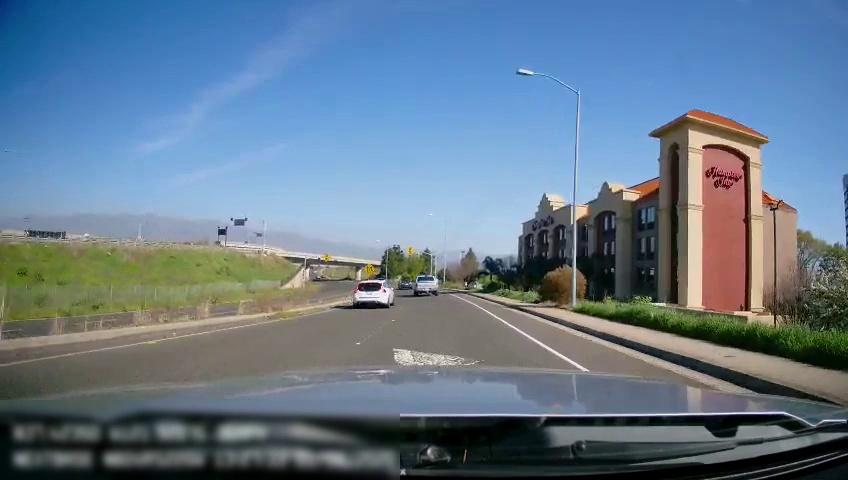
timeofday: Day
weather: Sunny
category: Drivable Space
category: Drivable Space
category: Vehicles | SUV
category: Vehicles | Car
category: Vehicles | Truck
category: Lanes | Current Lane
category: Lanes | Current Lane
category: Lanes | Opposite Lane
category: Lanes | Alternate Lane
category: Lanes | Opposite Lane
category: Traffic | Signs
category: Traffic | Signs